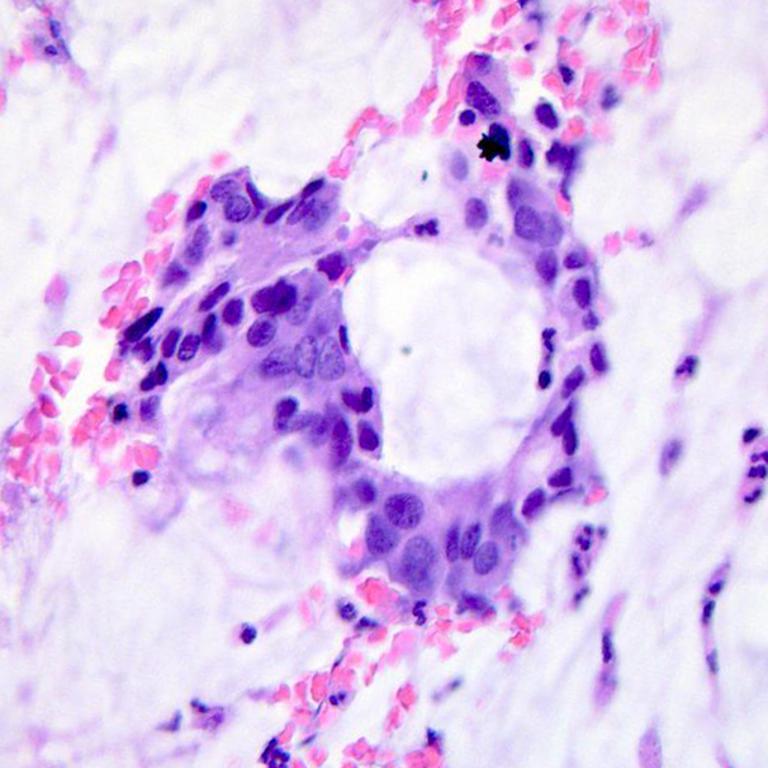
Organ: colon
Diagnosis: adenocarcinomas